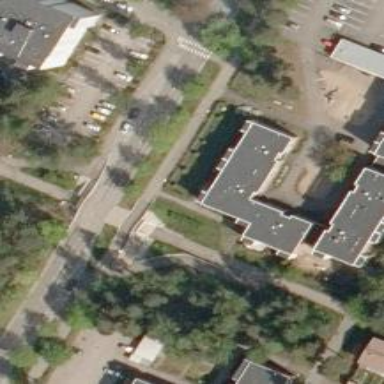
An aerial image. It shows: Asphalt cycleway.